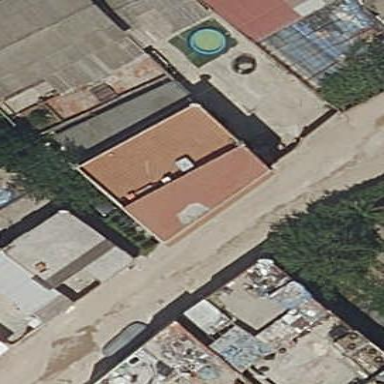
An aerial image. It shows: Detached building.